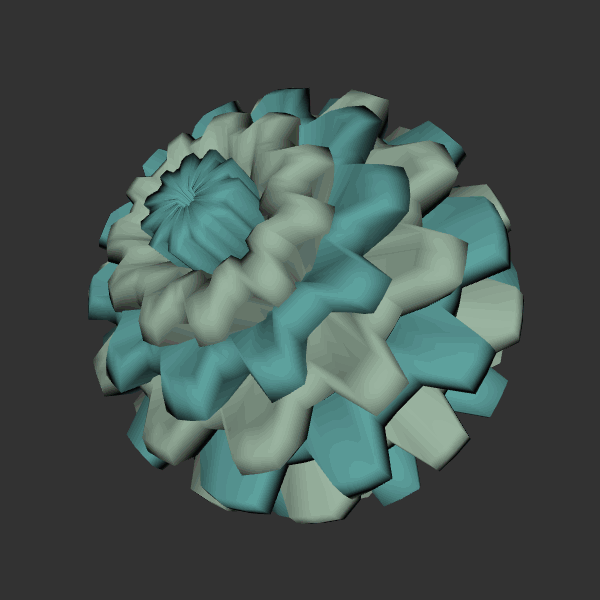
Background: dark